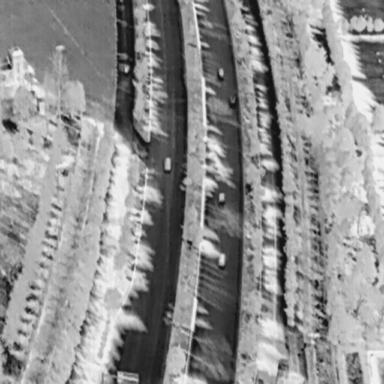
There are four Cars in the infrared image.